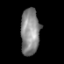
Tissue: prostate
Cell type: T cells
Senescence score: 0.2255
Nuclear area (px): 860
Mean DAPI intensity: 135.855